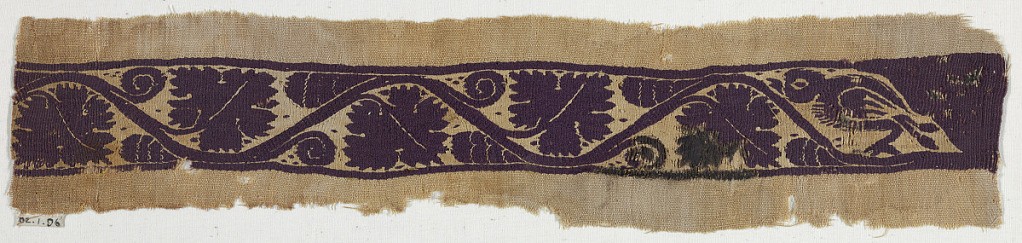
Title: Band
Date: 3rd–4th century
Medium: Warp; s-spun linen. Wefts; S-spun linen, S-spun wool Technique: slit tapestry and plain weave
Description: Inwoven tapestry band between areas of plain weave. leafy serpentine band with bird at one end.